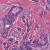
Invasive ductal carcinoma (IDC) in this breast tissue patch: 1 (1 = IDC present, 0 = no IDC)